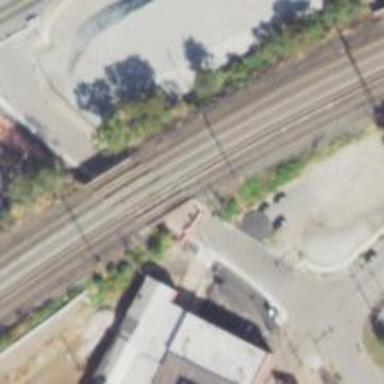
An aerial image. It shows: Railway yard with bridge over the rail.